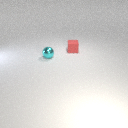
small red rubber cube to the right of small cyan metal sphere